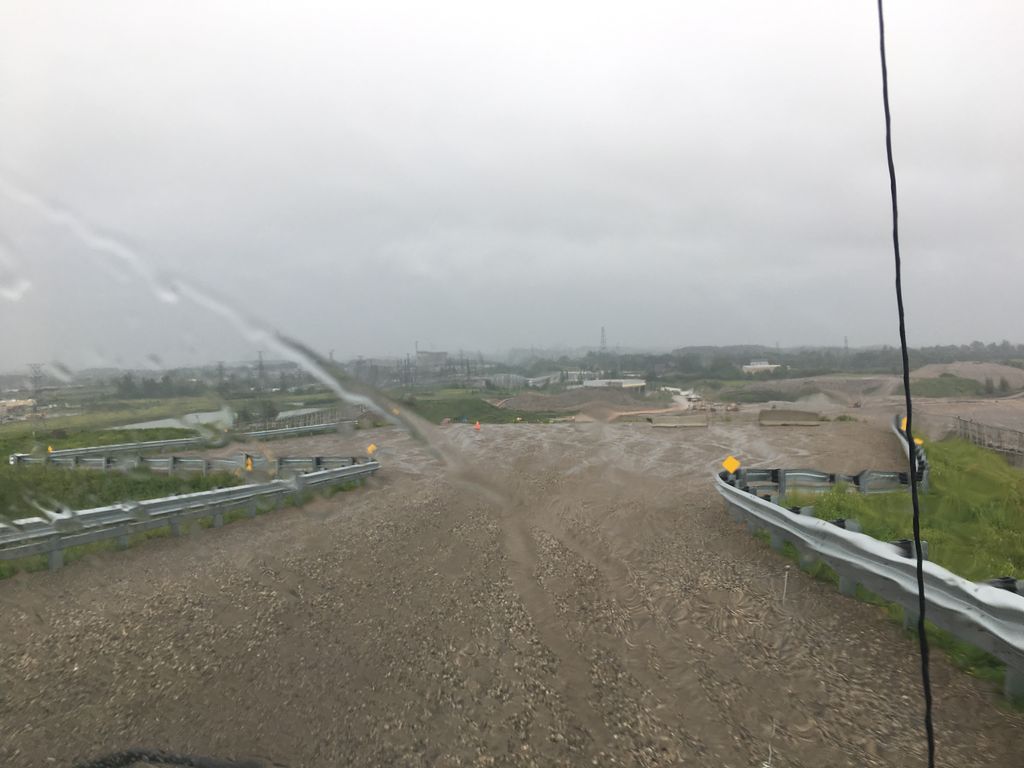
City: kitchener-waterloo